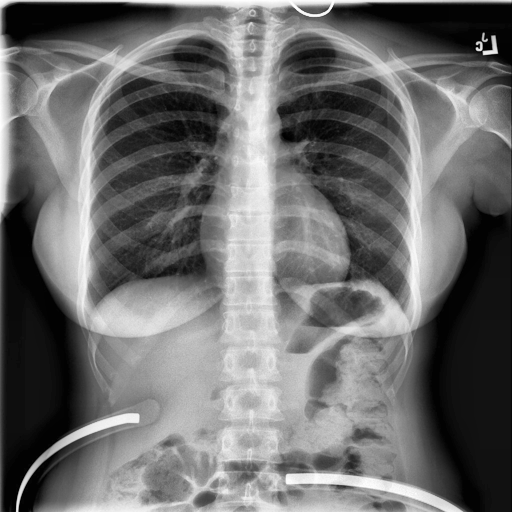
Finding: NORMAL